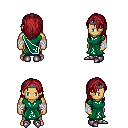
a pixel art fantasy rpg character, male body template, human, tanned skin, sash dress, magenta pants, brunette long hairstyle, iron tiara, white cloth bandages, metal boots, four views (front, back, left, right), 2x2 character sprite sheet, small pixel art, hard edges, no anti-aliasing